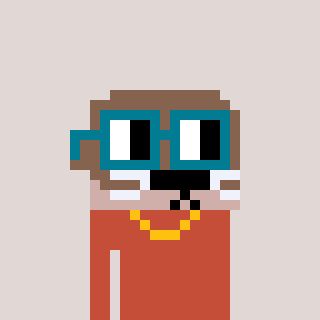
a pixel art character with square dark green glasses, a otter-shaped head and a rust-colored body on a warm background